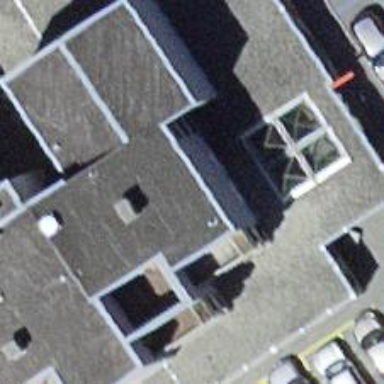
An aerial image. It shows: Post office.